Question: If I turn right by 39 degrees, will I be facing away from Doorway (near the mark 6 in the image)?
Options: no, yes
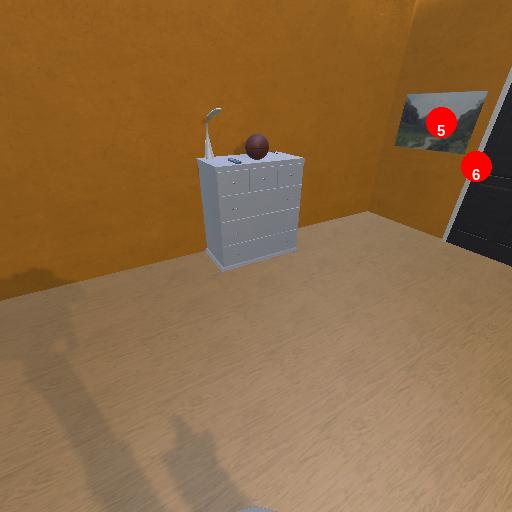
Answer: no